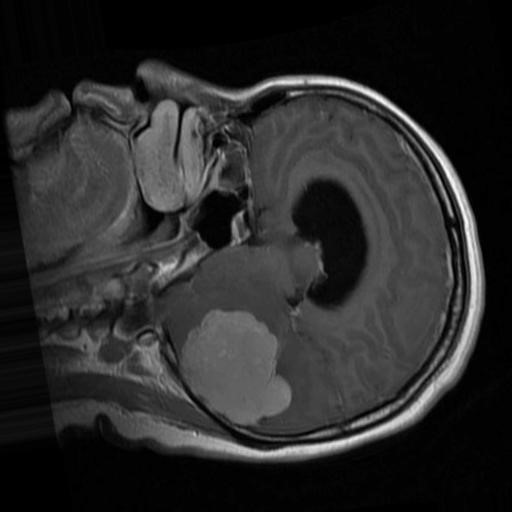
Label: brain_menin